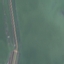
Land use / land cover class: SeaLake